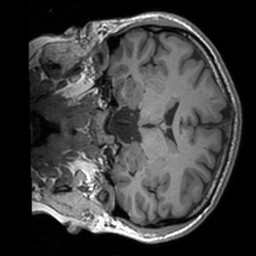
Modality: T1w
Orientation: coronal
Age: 18
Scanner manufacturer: siemens
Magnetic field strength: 3 T
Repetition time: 1.9 s
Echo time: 0.00252 s